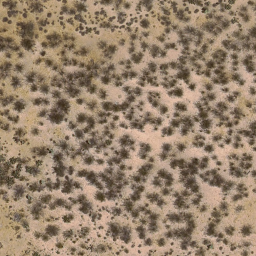
Label: chaparral